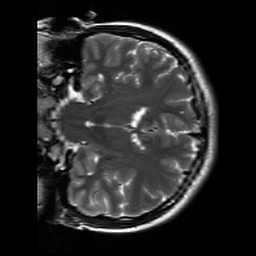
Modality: T2w
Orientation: coronal
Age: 22
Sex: female
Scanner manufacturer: siemens
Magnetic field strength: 3 T
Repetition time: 7 s
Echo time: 0.09 s